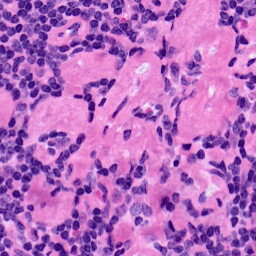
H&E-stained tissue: LymphNode